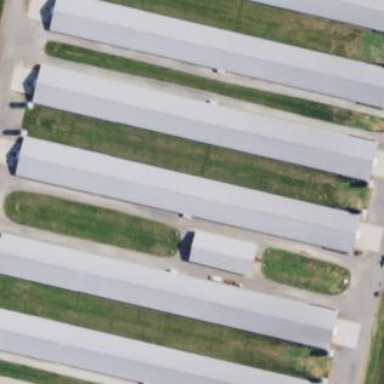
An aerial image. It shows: Farm auxiliary building.